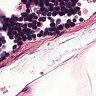
Metastatic tissue present: no